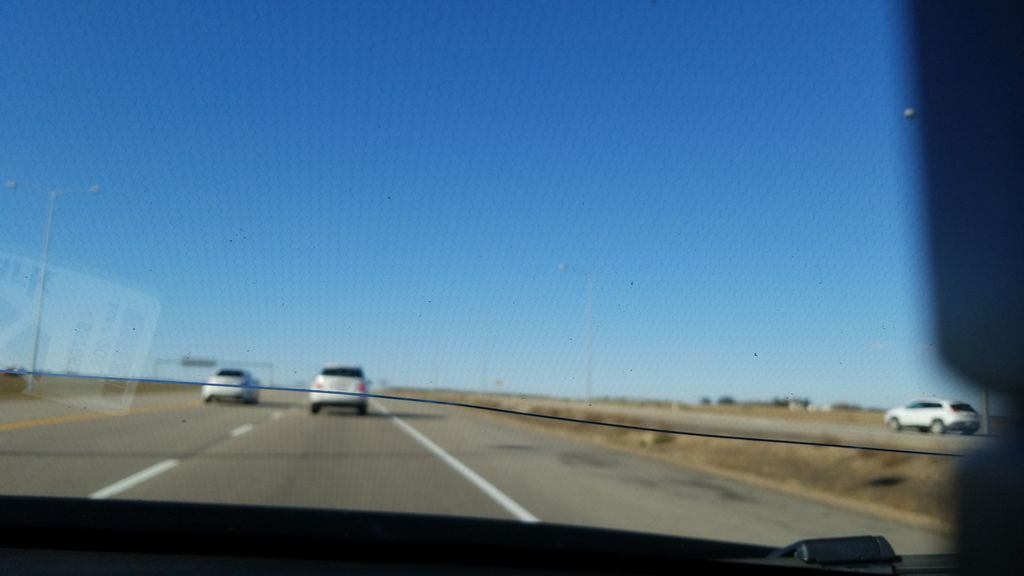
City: edmonton